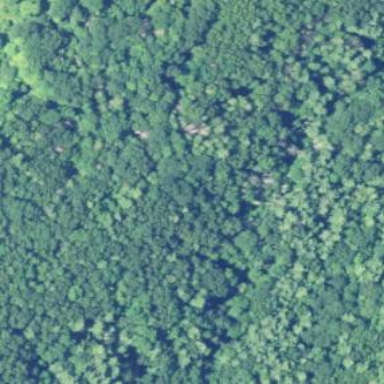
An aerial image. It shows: Beautiful woodland area.